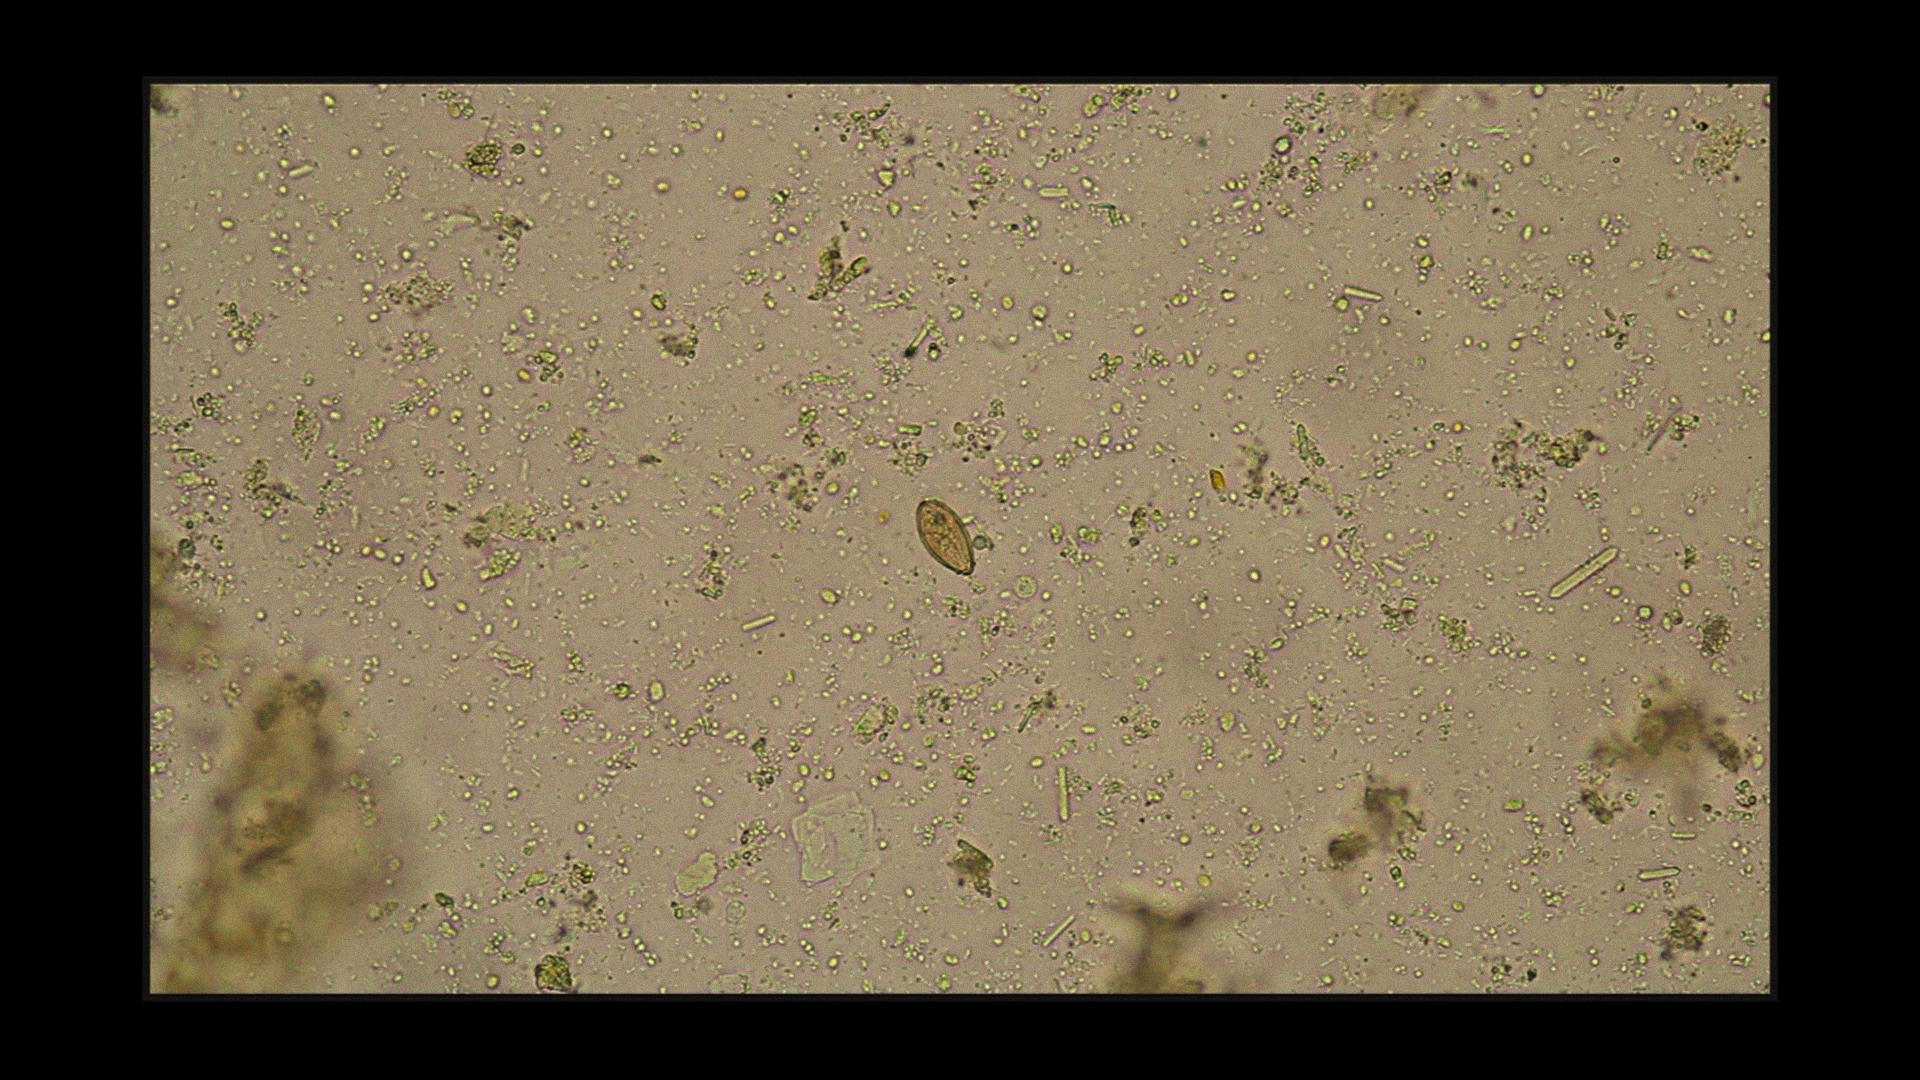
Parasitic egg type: Opisthorchis viverrine